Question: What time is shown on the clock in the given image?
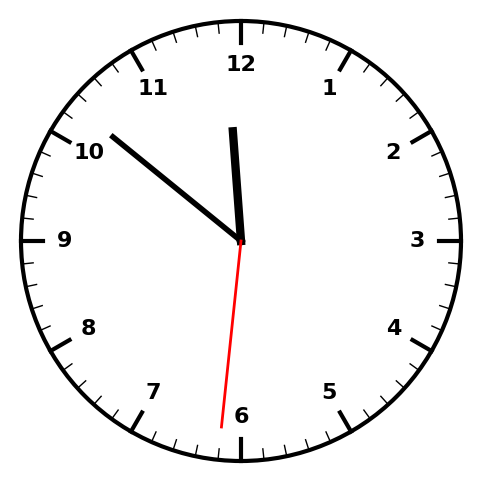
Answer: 11:51:31